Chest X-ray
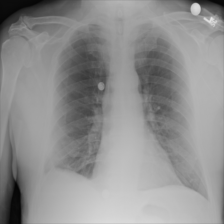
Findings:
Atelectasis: negative
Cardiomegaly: negative
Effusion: negative
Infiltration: negative
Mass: negative
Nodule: negative
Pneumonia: negative
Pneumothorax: negative
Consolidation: negative
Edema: negative
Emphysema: negative
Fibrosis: negative
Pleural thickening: negative
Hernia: negative